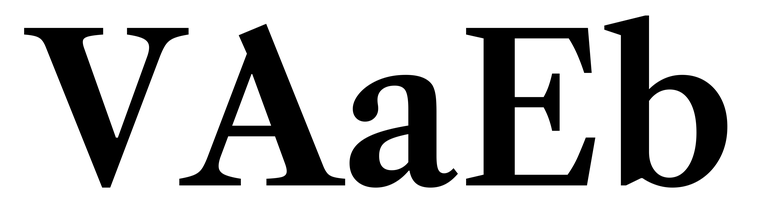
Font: LibreCaslonText_SemiBold